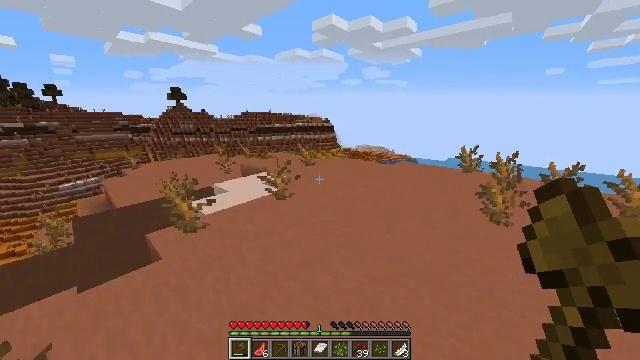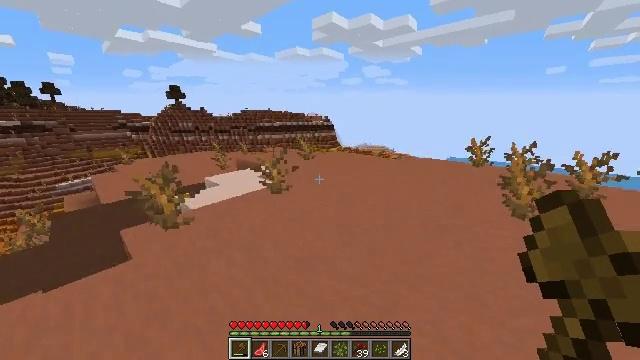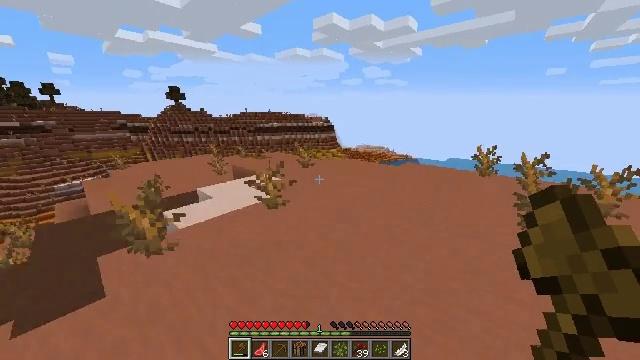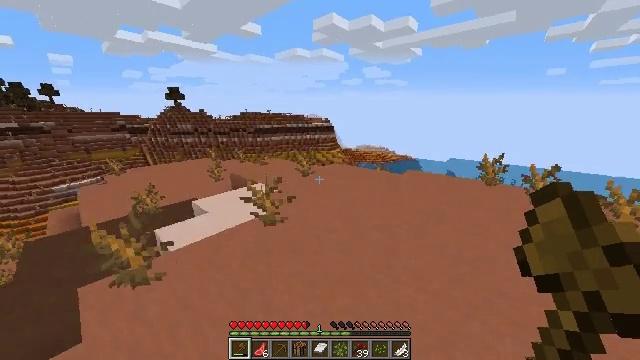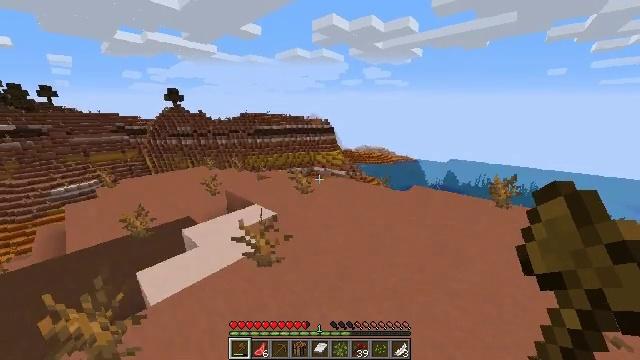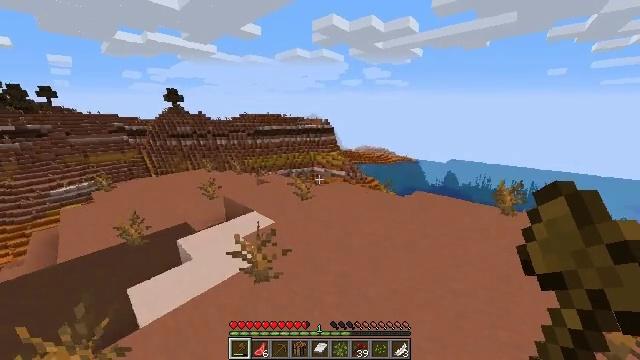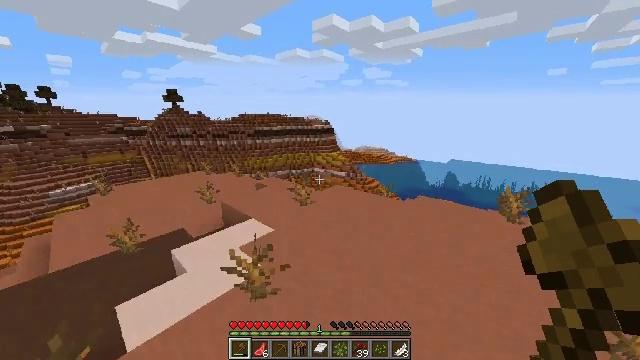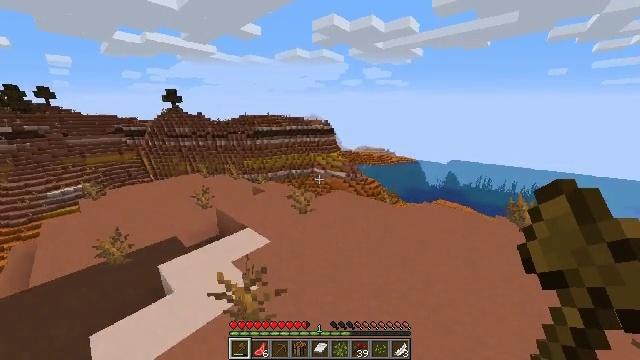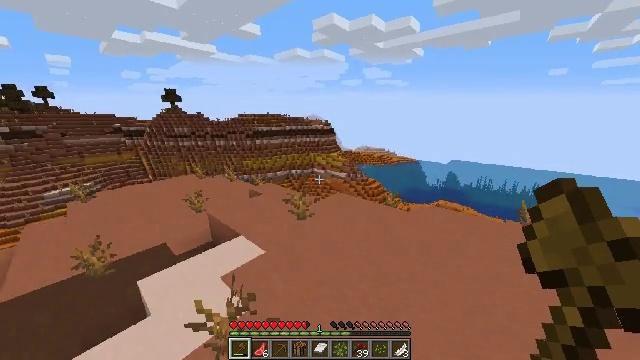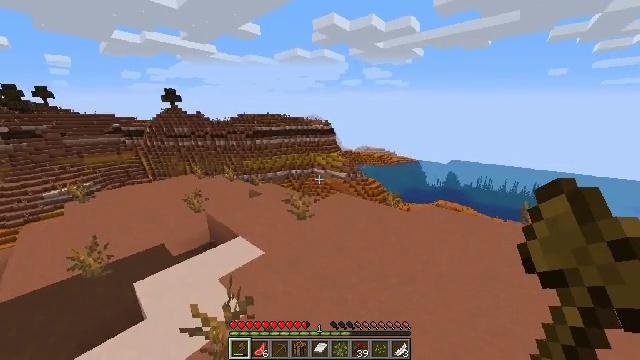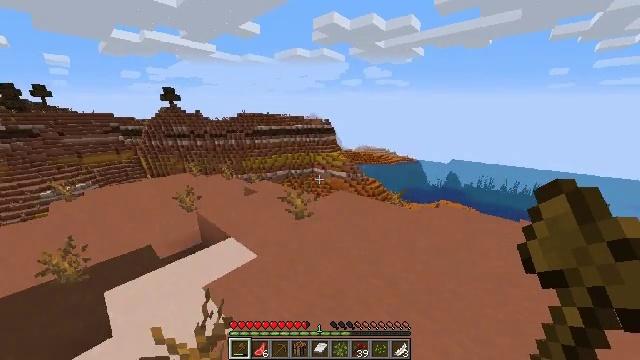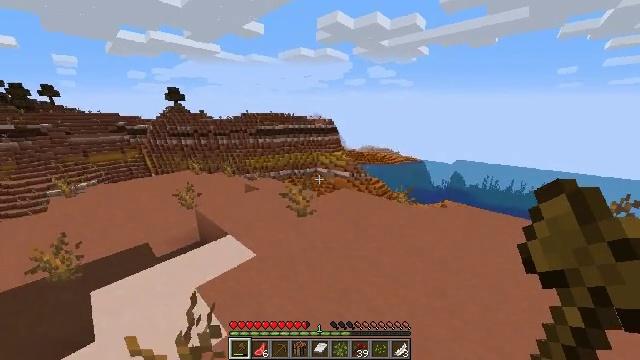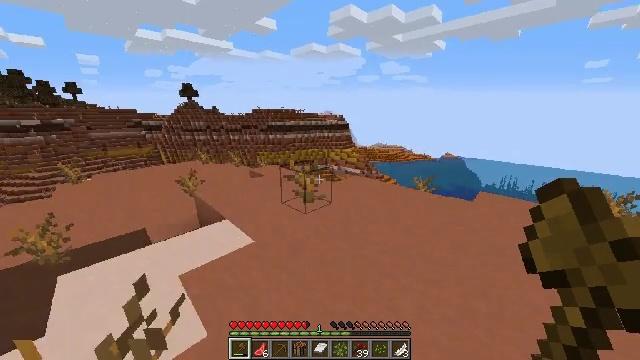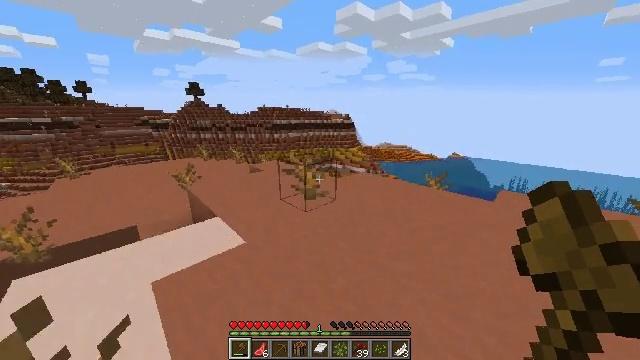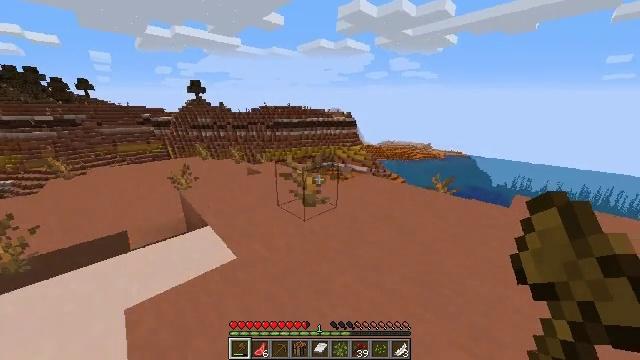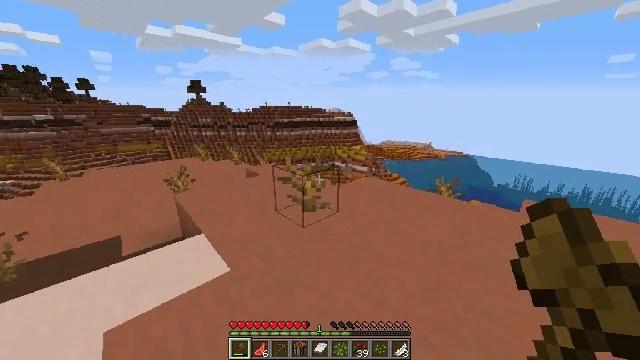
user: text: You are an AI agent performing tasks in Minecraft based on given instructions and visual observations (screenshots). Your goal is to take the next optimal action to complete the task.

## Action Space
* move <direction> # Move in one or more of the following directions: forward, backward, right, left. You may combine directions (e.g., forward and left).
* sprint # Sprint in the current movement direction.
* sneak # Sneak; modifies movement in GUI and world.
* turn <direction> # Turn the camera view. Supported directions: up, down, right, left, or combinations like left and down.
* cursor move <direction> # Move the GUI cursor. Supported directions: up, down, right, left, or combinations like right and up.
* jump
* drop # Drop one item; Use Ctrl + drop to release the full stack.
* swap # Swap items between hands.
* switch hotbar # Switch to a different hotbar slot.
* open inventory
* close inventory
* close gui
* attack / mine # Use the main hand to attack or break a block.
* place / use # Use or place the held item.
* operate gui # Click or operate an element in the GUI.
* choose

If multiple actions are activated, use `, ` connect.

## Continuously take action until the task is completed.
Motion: motion action
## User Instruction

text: Excavate the red sand area.
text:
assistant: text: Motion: move forward
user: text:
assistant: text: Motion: move forward, jump
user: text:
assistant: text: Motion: move forward, jump
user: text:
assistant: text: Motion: move forward, jump
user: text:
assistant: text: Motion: move forward, jump
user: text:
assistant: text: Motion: move forward
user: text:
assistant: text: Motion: move forward
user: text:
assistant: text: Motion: move forward
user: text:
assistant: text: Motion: move forward
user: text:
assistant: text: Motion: move forward
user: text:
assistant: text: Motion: move forward
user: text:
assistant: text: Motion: move forward, turn left
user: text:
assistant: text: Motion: move forward, turn left
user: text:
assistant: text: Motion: move forward
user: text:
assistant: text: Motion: move forward
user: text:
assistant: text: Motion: move forward
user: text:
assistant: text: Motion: move forward
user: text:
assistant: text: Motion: move forward
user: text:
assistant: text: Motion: move forward
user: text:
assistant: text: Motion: move forward
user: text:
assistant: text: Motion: move forward
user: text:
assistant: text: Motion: move forward
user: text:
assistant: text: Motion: move forward
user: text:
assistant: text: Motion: move forward
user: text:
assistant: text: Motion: move forward
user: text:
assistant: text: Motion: move forward
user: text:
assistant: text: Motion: move forward
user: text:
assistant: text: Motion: move forward
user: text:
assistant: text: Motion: move forward, turn down
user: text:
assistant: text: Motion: move forward and move left, turn left and down